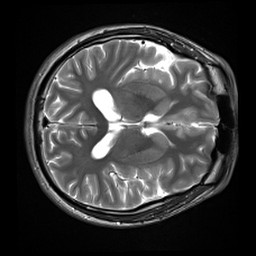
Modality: inplaneT2
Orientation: axial
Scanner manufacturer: siemens
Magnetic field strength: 3 T
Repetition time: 7.02 s
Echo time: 0.069 s